Current action and preconditions to check: trajectory_clear

Your task: For each precondition in the list above, predict whether it will hold at this action.

Consider the current scene as observed from the mobile robot's camera, and analyze the predicted future states of all dynamic agents (e.g., people, animals, vehicles, or any moving entities) within the NEXT SECOND.

IMPORTANT: Only answer "very likely" if you are absolutely certain—based on strong, clear evidence—that a dynamic agent will violate the precondition in the predicted future state. Do NOT answer "very likely" for unlikely, ambiguous, or low-probability risks.

Ask yourself for each precondition: Is there a high probability, with clear and convincing evidence, that the predicted future states of any dynamic agent will interfere with the predicted future state of the currently executing action within the NEXT SECOND, causing that precondition to fail?

Assess the risk level based on these predictions. Use "likely" or "very likely" if motions create a clear risk of interference.

Use "neutral" or "improbable" if agents are nearby but their predicted paths are clearly diverging or non-conflicting.

Failure Risk Categories: "very improbable", "improbable", "neutral", "likely", "very likely"

Answer Format: Output ONLY the probability_of_failure value from these categories: "very improbable", "improbable", "neutral", "likely", "very likely"

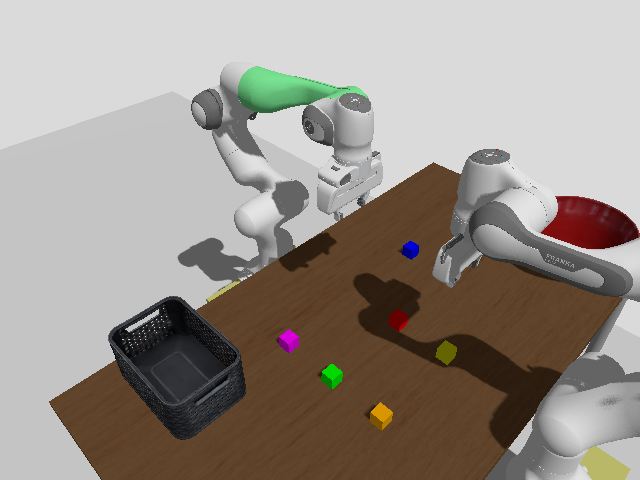

Answer: very improbable